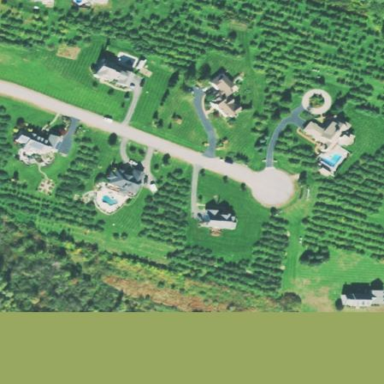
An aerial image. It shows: Orchard.